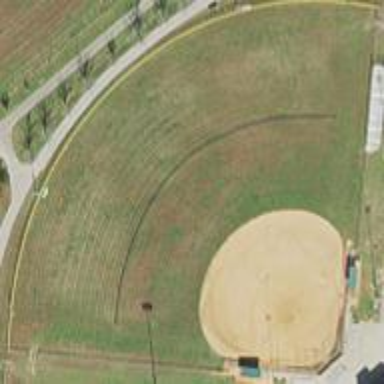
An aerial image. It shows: Baseball pitch for leisure land.